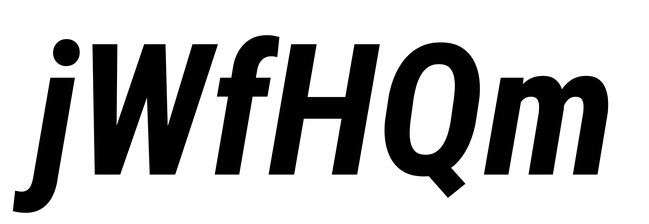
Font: Roboto-Italic_Condensed_Bold_Italic